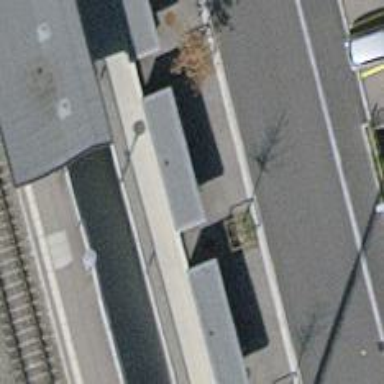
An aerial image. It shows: Bicycle parking facility located on the roof of building.